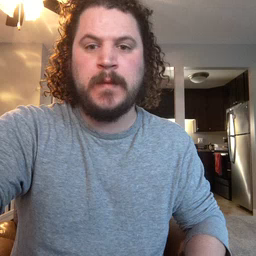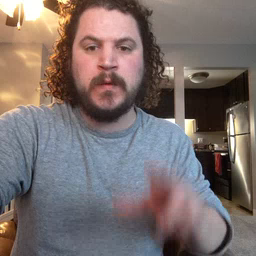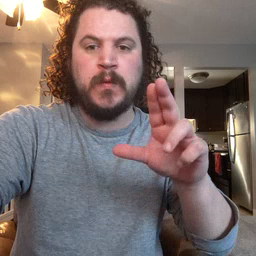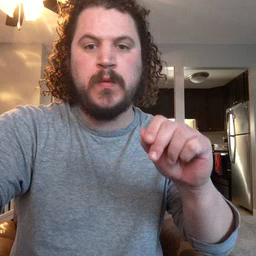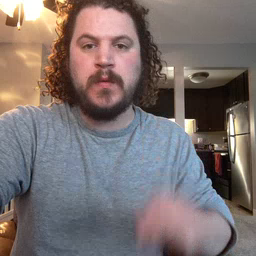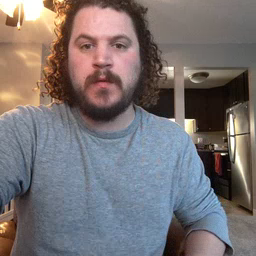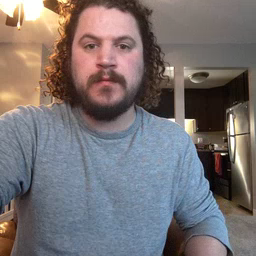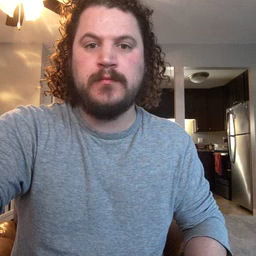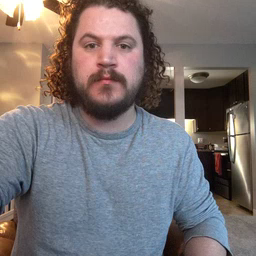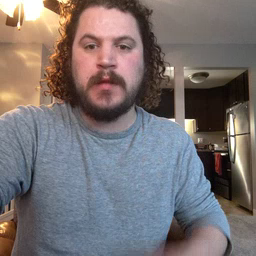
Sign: no